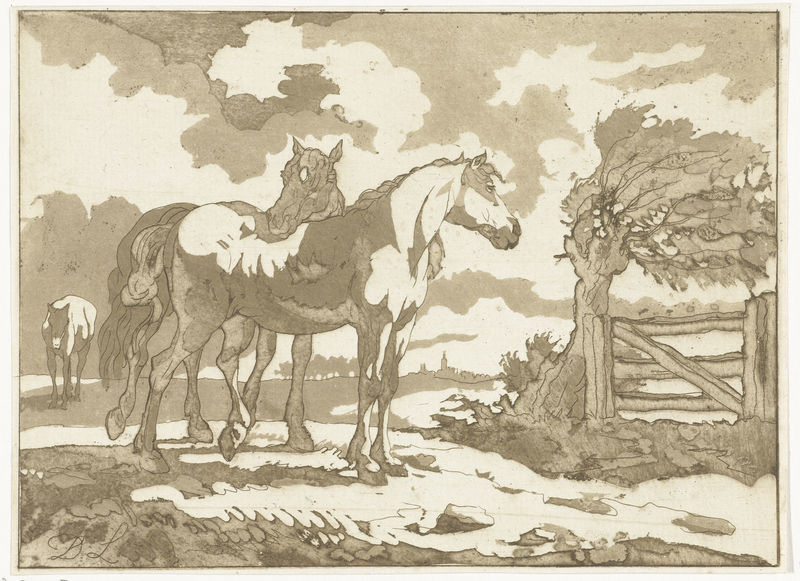
Titel: Paarden
Künstler: Anthonie van den Bos
Standort: Amsterdam
Institution: Rijksmuseum
Schlagwörter: himmel, white, black, country, modern, three, brown, clouds, horses, rocks, sky, tree, field, landscape, sun, tower, trees, village, forest, grass, road, drawing, animals, sketch, couple, storm, wind, fence, town, outside, rural, baum, gate, ground, ears, farm, horse, wash, coulds, hooves, mane, sepia, gatter, stein, monochromatic, pferde, windy, running, kirchturm, graphics, tails, hoarse, thre, d l, barn, black/white, schweif, corral